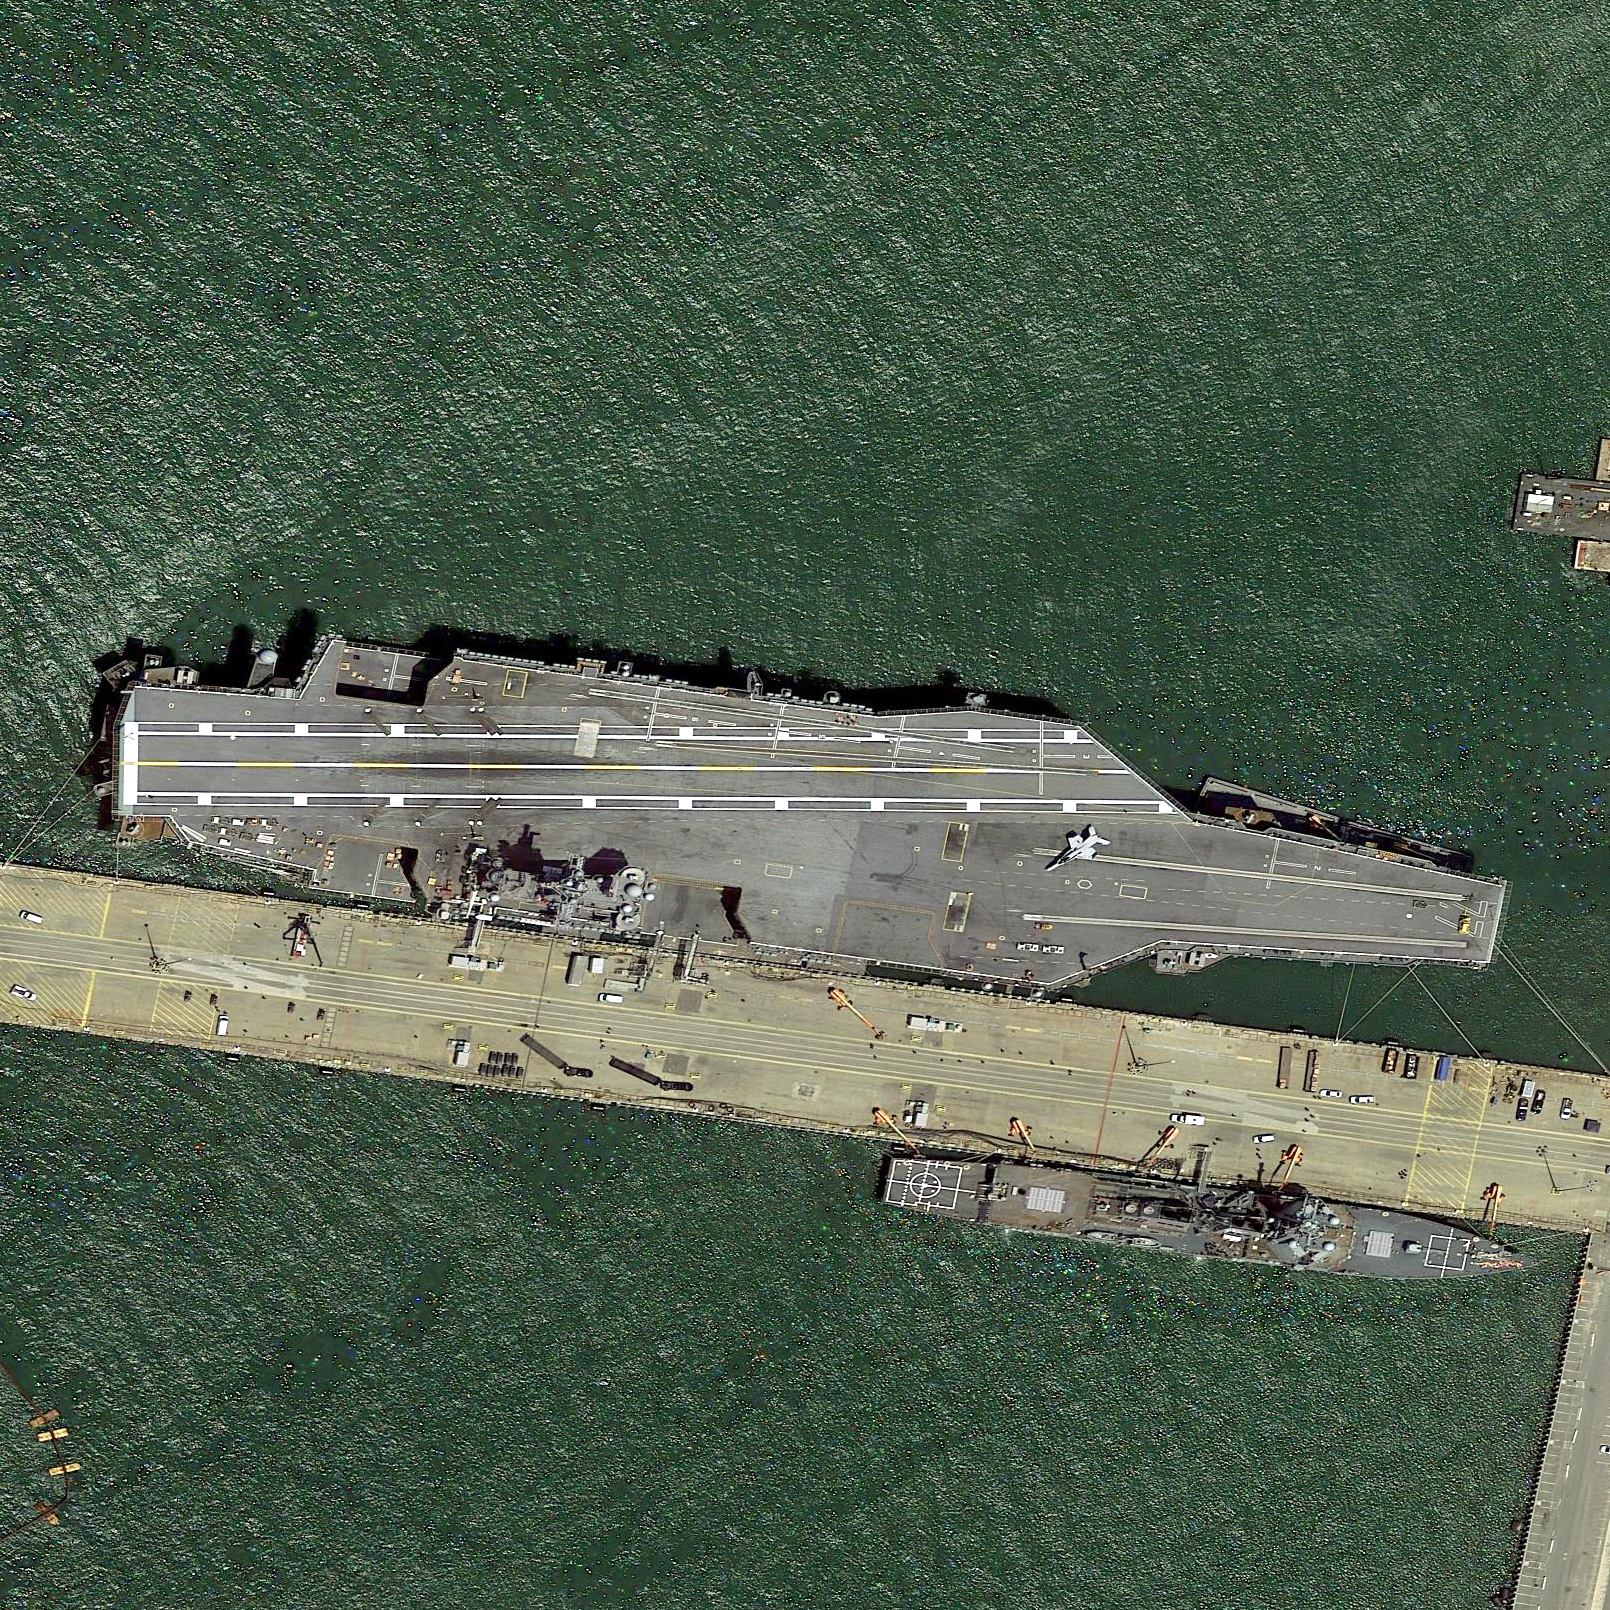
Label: aircraft_carrier